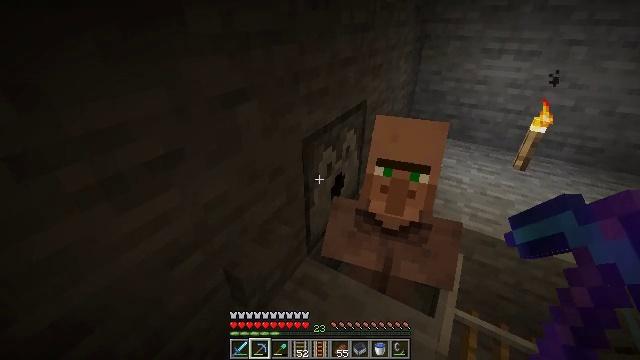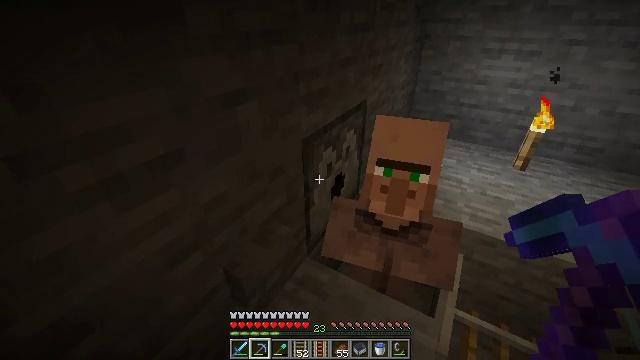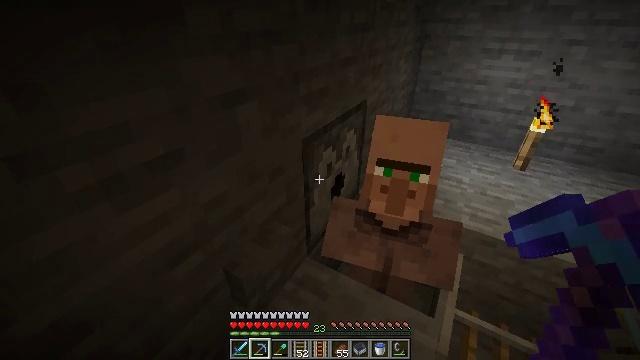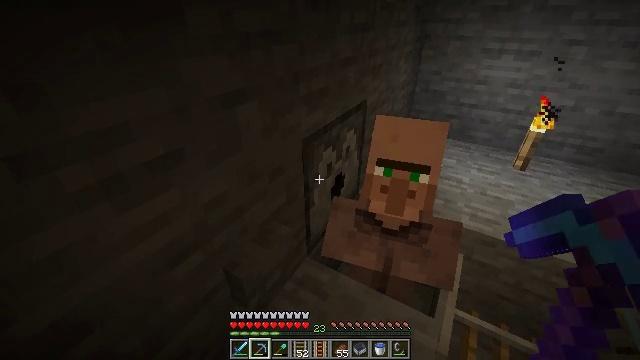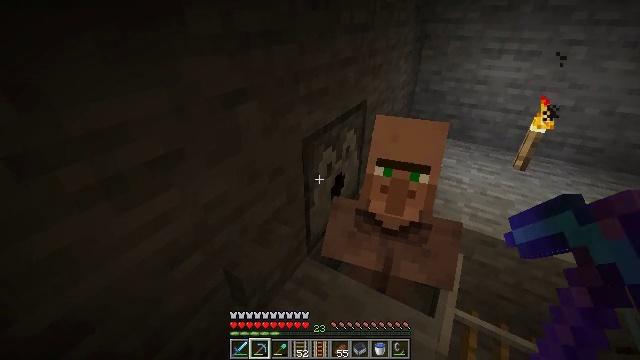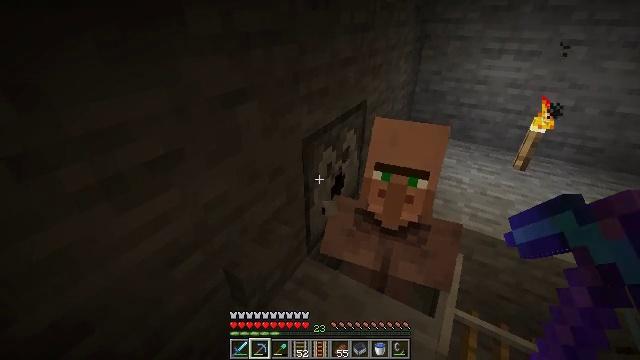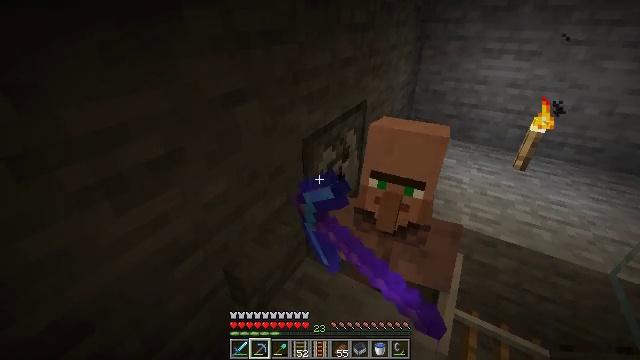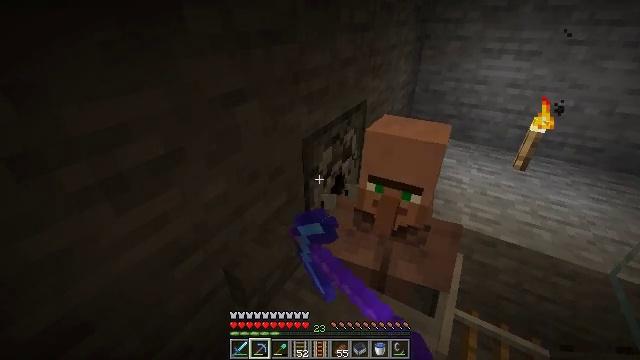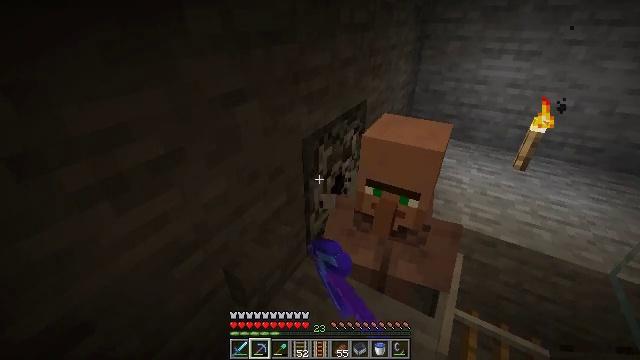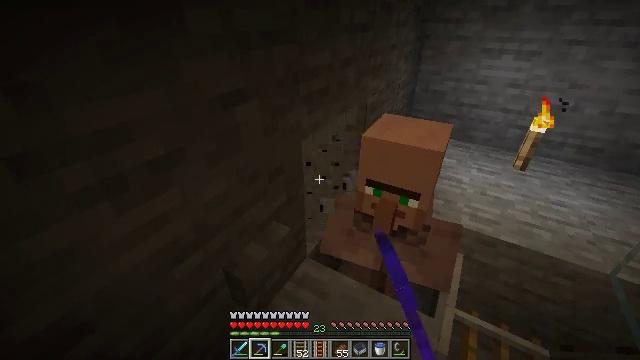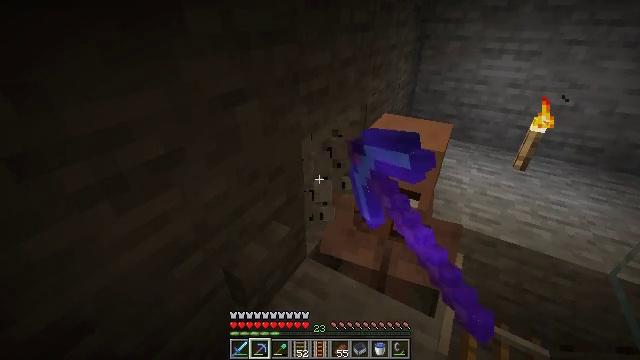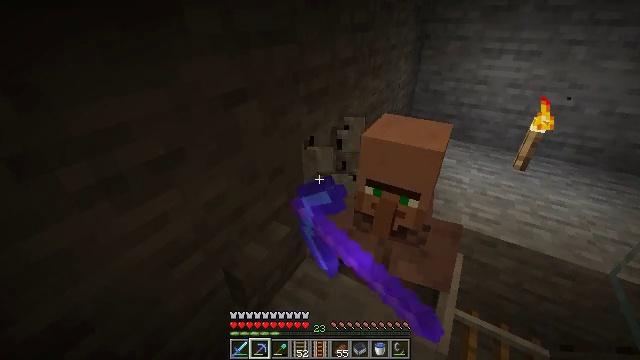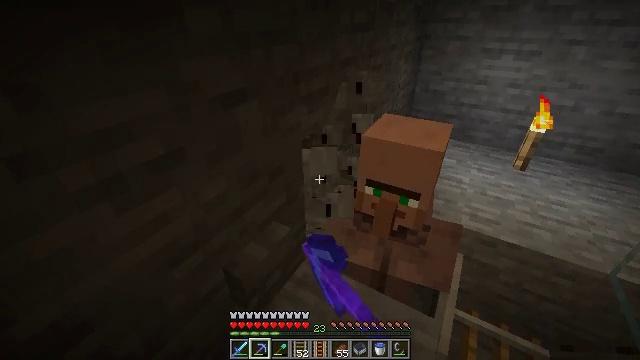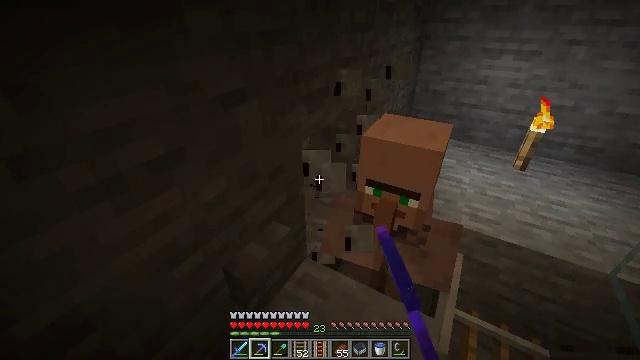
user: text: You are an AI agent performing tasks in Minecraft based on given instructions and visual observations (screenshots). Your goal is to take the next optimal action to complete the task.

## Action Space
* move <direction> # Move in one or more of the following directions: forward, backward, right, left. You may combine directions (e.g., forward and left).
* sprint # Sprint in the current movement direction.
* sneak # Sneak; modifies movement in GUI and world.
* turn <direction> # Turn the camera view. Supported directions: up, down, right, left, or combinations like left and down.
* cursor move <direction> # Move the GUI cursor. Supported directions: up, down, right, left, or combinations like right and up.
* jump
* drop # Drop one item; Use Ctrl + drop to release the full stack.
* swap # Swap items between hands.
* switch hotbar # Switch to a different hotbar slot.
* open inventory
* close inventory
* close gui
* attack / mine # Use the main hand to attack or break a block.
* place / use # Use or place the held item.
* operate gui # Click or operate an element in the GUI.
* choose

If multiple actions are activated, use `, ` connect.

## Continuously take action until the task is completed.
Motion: motion action
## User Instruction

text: Mine the dispenser.
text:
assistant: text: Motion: no_op
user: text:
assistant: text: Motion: no_op
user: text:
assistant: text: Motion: no_op
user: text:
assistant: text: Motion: no_op
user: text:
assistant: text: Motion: attack / mine
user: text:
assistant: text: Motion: attack / mine
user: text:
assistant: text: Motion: attack / mine
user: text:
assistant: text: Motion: attack / mine
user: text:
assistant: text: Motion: attack / mine
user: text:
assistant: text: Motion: attack / mine
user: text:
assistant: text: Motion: attack / mine
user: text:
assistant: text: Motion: attack / mine
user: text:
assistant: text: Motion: no_op
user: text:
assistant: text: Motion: no_op